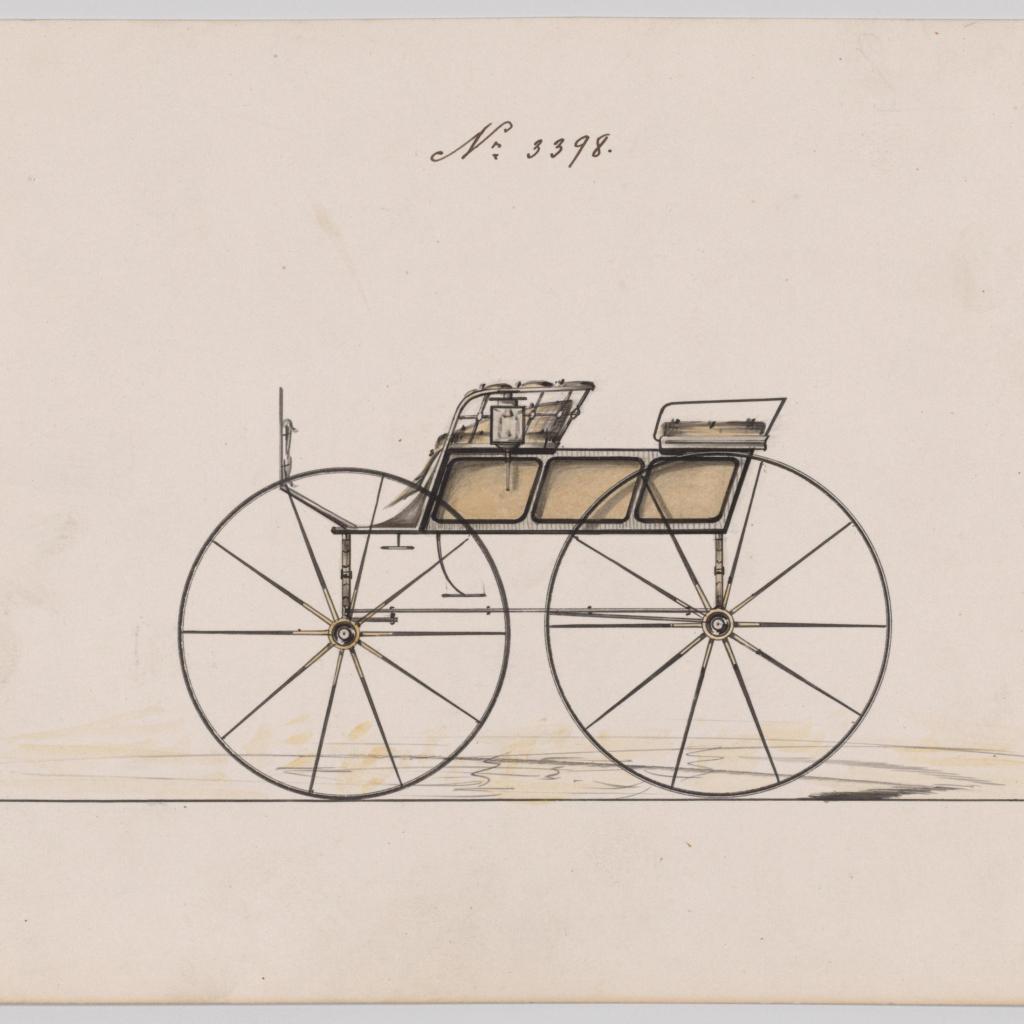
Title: Design for 4 seat Phaeton, no top, no. 3398
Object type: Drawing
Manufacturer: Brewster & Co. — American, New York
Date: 1878
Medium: Pen and black ink, watercolor and gouache with gum arabic
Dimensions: Sheet: 5 15/16 x 9 3/16 in. (15.1 x 23.3 cm)
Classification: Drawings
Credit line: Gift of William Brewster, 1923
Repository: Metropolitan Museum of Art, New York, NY